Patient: sex F, age 72
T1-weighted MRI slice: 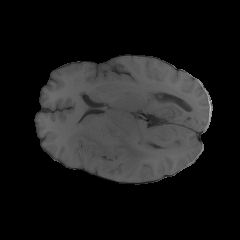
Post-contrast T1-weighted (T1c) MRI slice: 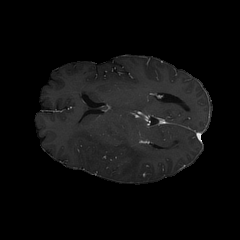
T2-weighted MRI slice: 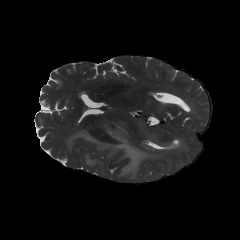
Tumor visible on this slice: yes
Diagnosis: Glioblastoma, IDH-wildtype
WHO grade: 4